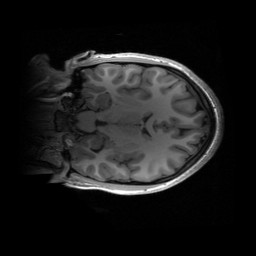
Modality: T1w
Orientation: coronal
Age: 16
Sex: female
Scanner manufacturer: siemens
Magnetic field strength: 3 T
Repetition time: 2.53 s
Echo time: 0.00297 s